Field crop: maize
Growth stage: 2
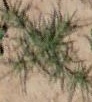
Species: salsola